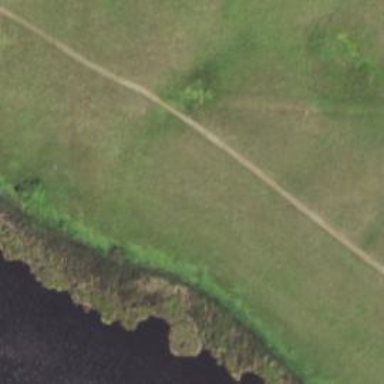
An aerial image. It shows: Bridleway.